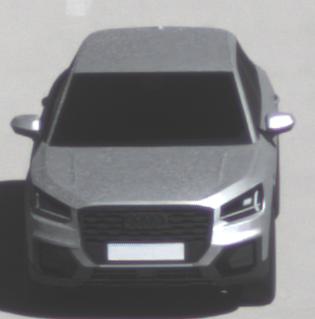
Make: Audi
Model: Q2
Model produced from: 2016
Model produced until: 2020
Doors: 5
Color: white
Road condition: dry road
Daytime: midday
Contrast: high contrast